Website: macys
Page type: billing-address
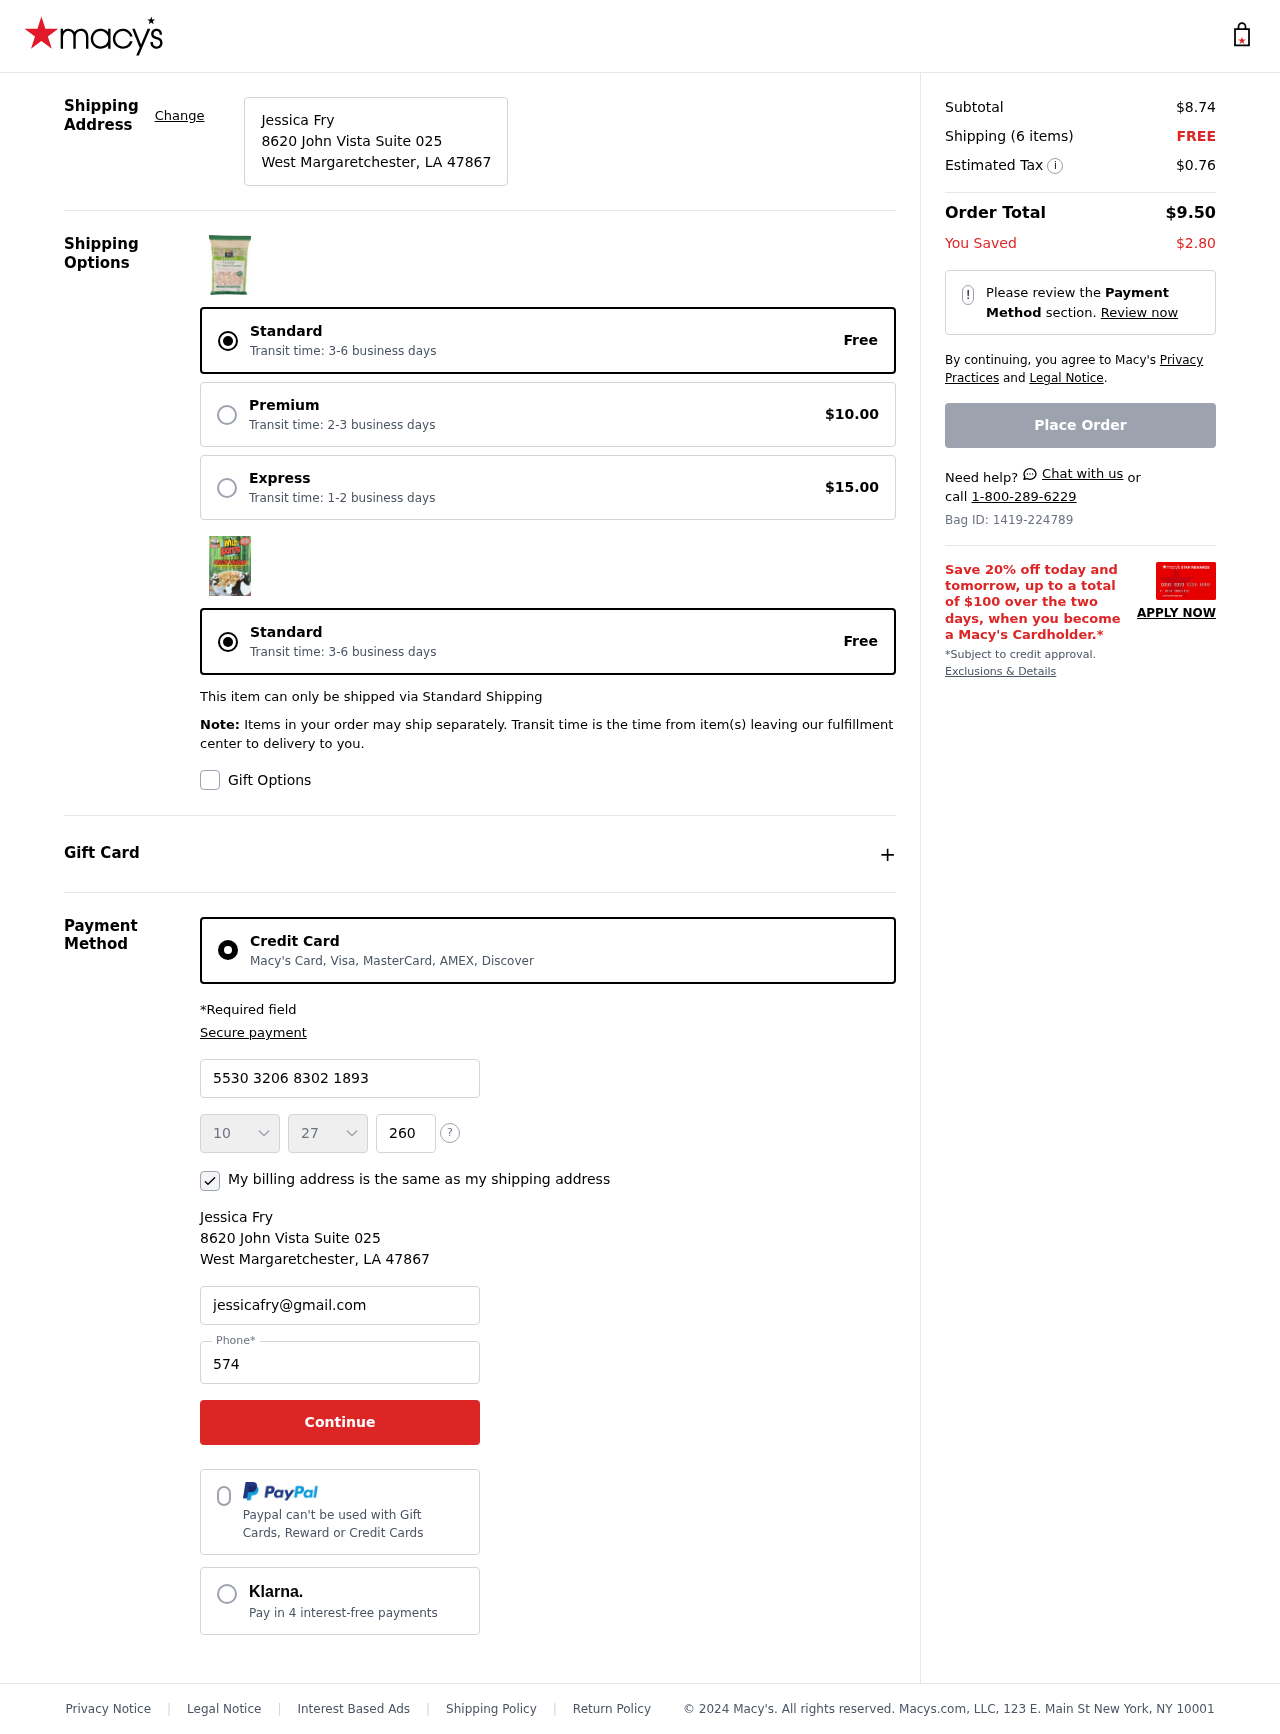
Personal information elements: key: PII_CARD_CVV
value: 260
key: PII_CARD_EXPIRY_MONTH
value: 10
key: PII_CARD_EXPIRY_YEAR
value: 27
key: PII_CARD_NUMBER
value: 5530 3206 8302 1893
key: PII_CITY_STATE_ZIP
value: West Margaretchester, LA 47867
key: PII_EMAIL
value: jessicafry@gmail.com
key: PII_FULLNAME
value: Jessica Fry
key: PII_PHONE
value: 5744510479
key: PII_STREET
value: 8620 John Vista Suite 025
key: PII_FULLNAME2
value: Jessica Fry
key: PII_STREET2
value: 8620 John Vista Suite 025
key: PII_CITY_STATE_ZIP2
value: West Margaretchester, LA 47867
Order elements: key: ORDER_SUBTOTAL
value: $8.74
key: ORDER_NUM_ITEMS
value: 6
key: ORDER_SHIPPING_COST
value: FREE
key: ORDER_TAX
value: $0.76
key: ORDER_TOTAL
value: $9.50
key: ORDER_SAVINGS
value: $2.80
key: ORDER_ID
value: Bag ID: 1419-224789